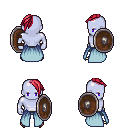
a pixel art fantasy rpg character, male body template, dark elf, purple skin, overskirt, teal pants, ruby red long mohawk hairstyle, gold boots, shield, four views (front, back, left, right), 2x2 character sprite sheet, small pixel art, hard edges, no anti-aliasing